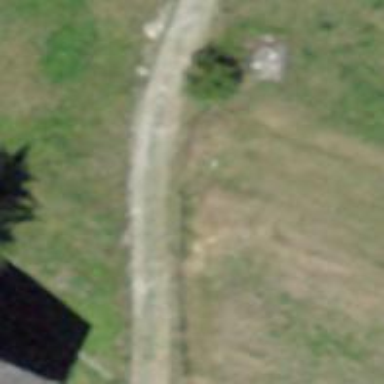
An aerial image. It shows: Grass track with grade3 tracktype.